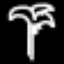
Label: palm tree